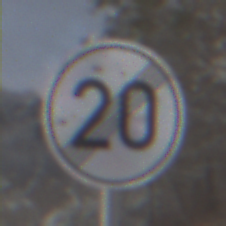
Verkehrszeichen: EndeGeschwindigkeit20
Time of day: MorningAfternoon
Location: Outdoor (Nature)
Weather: PartlyCloudy
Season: Winter
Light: Natural